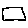
Label: square